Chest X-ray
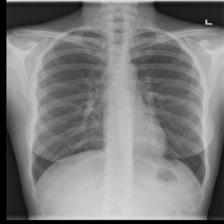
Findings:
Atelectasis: negative
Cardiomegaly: negative
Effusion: negative
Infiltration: negative
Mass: negative
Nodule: negative
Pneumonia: negative
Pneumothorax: negative
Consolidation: negative
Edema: negative
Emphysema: negative
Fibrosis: negative
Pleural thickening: negative
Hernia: negative